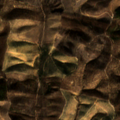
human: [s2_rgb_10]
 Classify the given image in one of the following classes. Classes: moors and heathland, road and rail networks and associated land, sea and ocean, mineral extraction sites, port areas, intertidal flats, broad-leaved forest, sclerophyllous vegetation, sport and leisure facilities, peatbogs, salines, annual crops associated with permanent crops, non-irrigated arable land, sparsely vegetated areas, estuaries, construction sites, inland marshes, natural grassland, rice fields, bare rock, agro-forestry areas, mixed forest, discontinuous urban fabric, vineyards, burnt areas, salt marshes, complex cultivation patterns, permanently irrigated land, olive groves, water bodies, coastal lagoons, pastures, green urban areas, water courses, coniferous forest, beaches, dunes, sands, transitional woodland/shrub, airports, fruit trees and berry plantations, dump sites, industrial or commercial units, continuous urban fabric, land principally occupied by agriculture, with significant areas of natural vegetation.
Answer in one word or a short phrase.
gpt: broad-leaved forest, transitional woodland/shrub